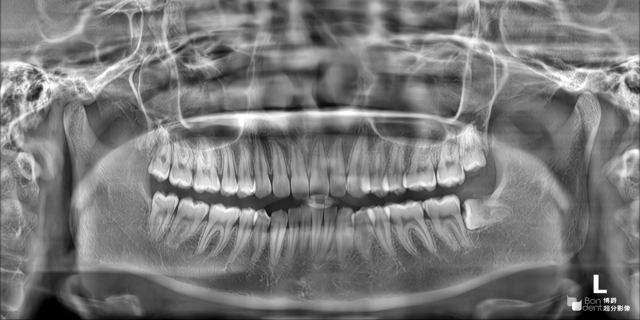
adult